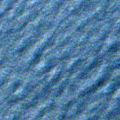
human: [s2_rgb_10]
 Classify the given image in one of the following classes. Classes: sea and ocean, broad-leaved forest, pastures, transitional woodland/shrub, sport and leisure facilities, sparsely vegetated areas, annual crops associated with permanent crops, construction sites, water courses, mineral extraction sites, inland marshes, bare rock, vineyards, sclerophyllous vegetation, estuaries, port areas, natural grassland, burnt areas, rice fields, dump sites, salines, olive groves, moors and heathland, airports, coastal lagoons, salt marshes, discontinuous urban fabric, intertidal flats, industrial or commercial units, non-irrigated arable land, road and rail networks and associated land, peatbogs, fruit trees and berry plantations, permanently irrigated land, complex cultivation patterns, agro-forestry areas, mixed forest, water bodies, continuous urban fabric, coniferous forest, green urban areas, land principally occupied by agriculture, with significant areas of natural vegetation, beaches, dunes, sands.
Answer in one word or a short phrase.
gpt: sea and ocean